Interaction volume radius: 5 \u00c5
Interaction volume height: 30 \u00c5
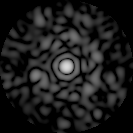
Disorder parameter: 0.8469